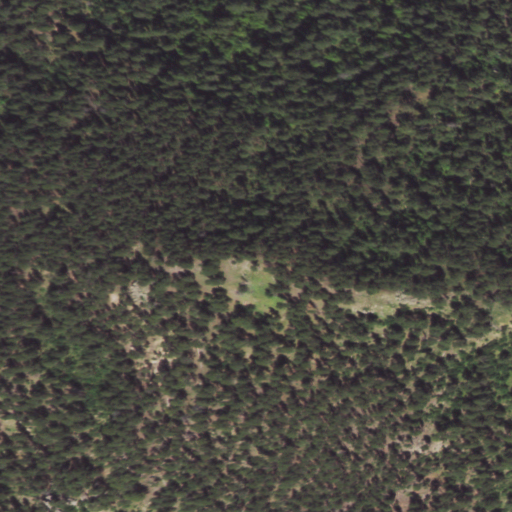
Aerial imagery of mountain in Wyoming named Vision Peak containing only evergreen forest